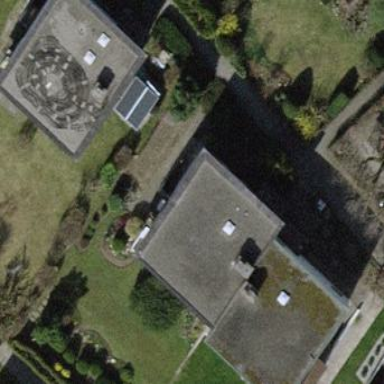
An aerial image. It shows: Terrace building.